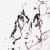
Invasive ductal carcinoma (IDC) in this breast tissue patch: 0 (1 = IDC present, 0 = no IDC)